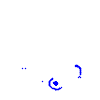
Particle: pion